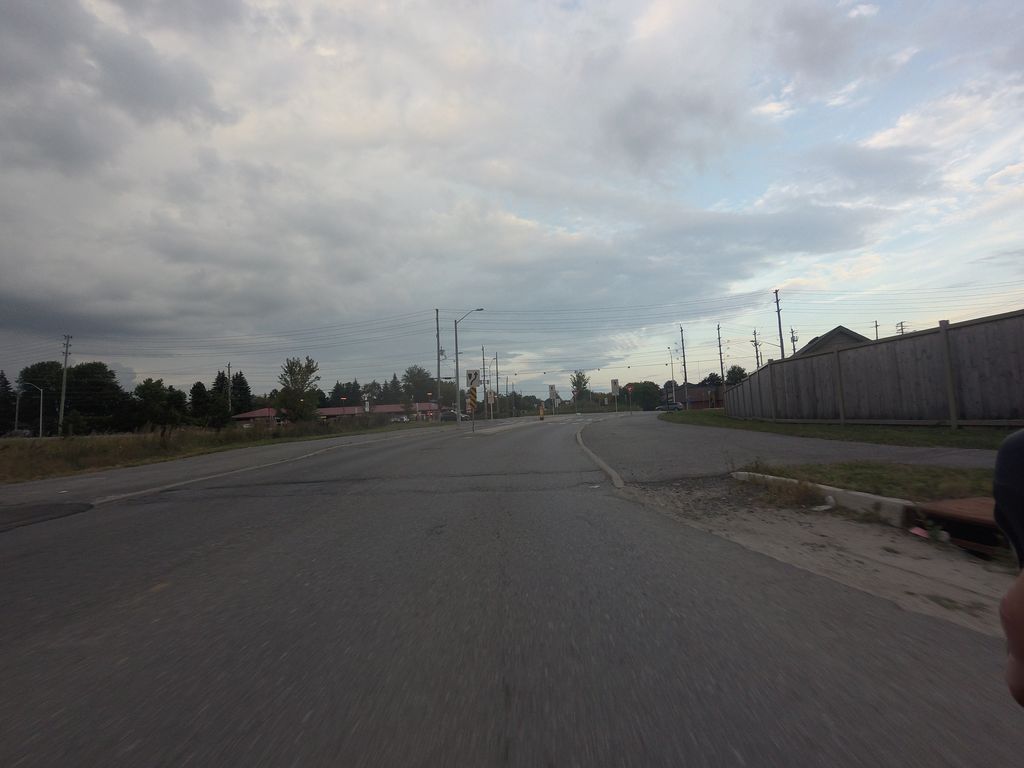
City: ottawa-gatineau